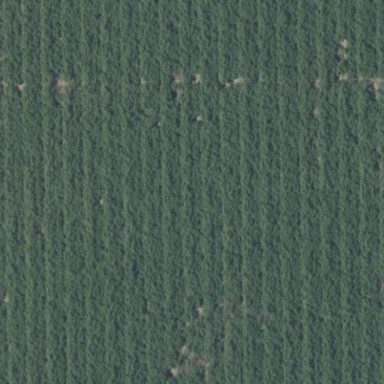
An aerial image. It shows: Almond orchard with rows of almond trees.